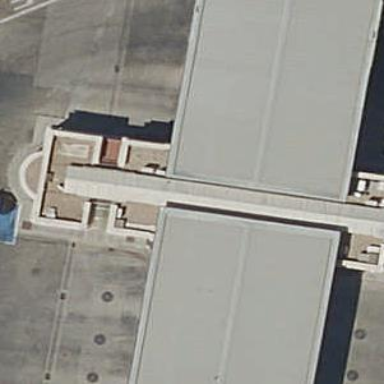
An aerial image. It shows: View of roof of building.